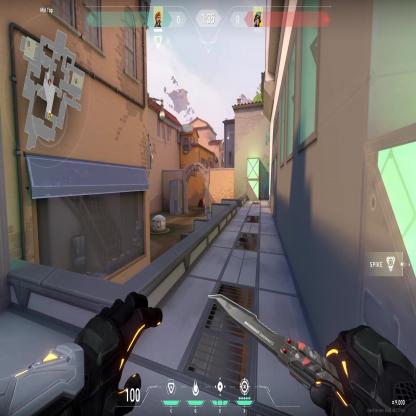
Label: enemy